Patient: sex M, age 78
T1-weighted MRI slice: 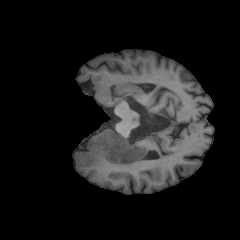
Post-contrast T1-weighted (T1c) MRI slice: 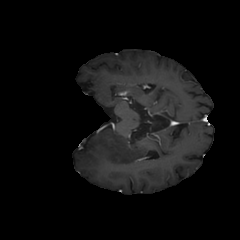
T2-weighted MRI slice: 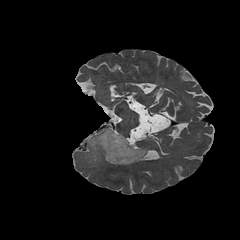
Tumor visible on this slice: yes
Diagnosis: Astrocytoma, IDH-wildtype
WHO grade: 3